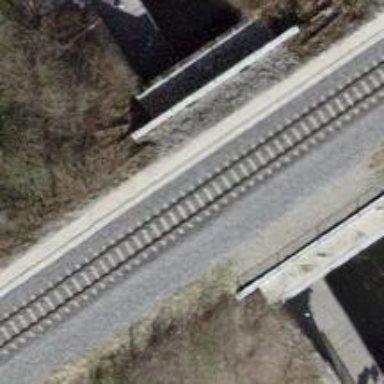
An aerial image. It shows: Narrow-gauge railway bridge with electrified contact line for single track.